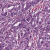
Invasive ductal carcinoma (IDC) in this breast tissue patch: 1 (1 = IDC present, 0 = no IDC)